Question: I am using Oracle OBIEE 11.1.1.5.0
I have 2 existing views saved as separate reports. One is a Pivot; the other is a Table. Their data sources are unrelated.
I want to be able to combine both views into one compound view within one report, so I can export both to the same Excel file.
Please let me know how to implement. Please excuse my word selection; I am very new to this product.
: It was suggested that I include both reports on a dashboard, and then export from there. Here are my available dashboard options. Am I missing an Export option that should be visible for the version I am using? Am I not seeing it because I don't have full permissions?

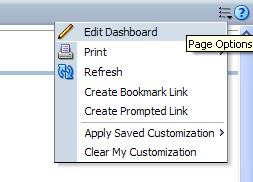
Answer: long story short, it seems as though OBIEE 11.1.1.5.0 does not give you a seamless way to export entire Dashboard pages to Excel.
HOWEVER, there is an ugly way to do it.
Page Options --> Print --> Printable HTML --> Save As --> .xls
<URL>
<URL>.